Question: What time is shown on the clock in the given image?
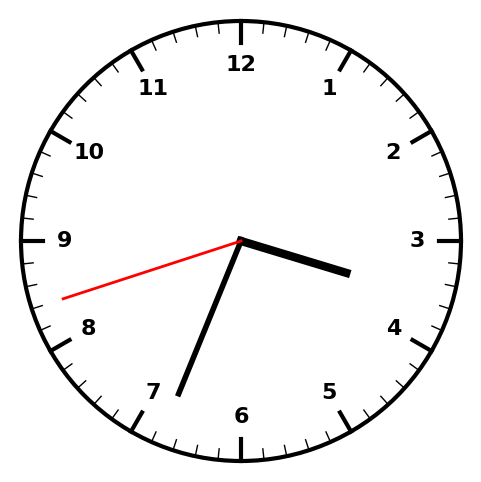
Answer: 03:33:42